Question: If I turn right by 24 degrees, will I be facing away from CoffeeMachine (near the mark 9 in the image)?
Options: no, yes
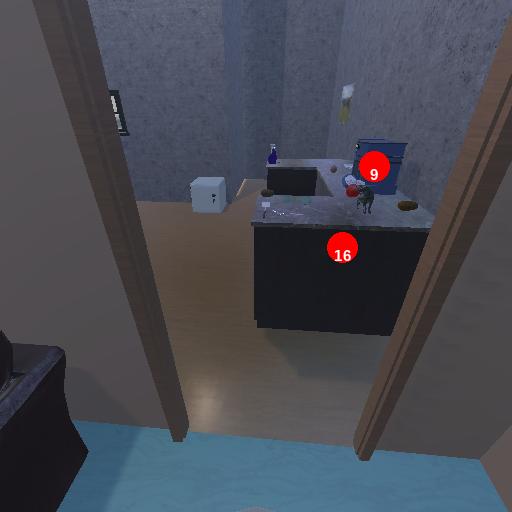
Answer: no